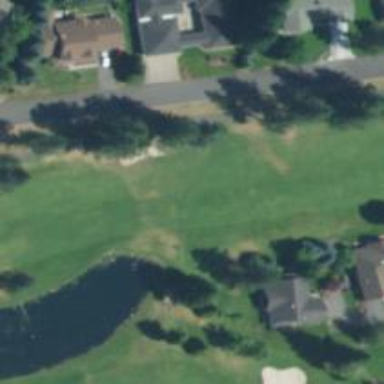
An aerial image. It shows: View of golf hole.